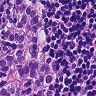
Metastatic tissue present: yes